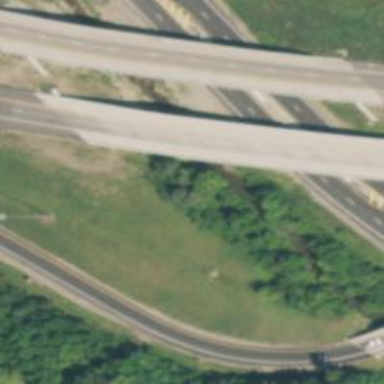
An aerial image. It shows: Motorway bridge.